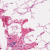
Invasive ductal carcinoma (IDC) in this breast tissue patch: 0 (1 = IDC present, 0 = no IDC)